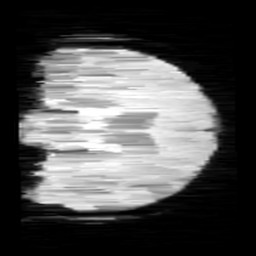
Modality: minIP
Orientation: coronal
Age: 11
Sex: male
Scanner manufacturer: siemens
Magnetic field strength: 3 T
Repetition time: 0.027 s
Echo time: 0.02 s